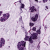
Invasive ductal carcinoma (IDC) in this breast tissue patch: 1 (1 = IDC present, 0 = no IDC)